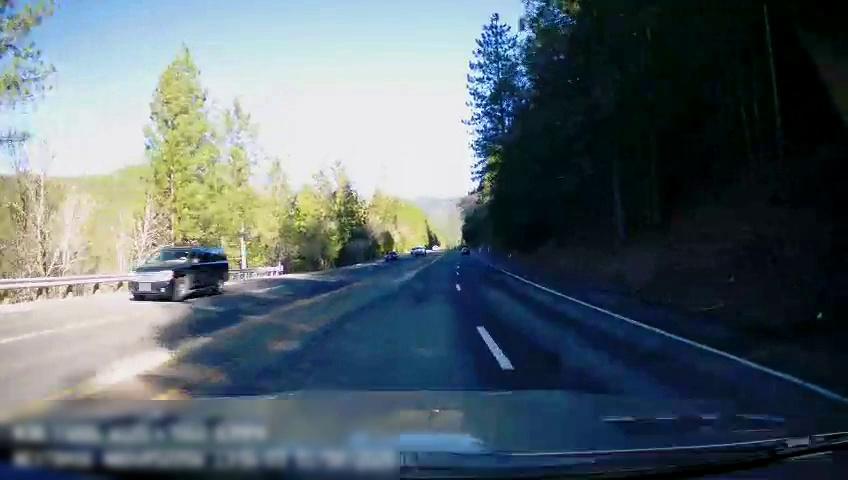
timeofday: Day
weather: Sunny
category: Drivable Space
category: Vehicles | SUV
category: Vehicles | SUV
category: Vehicles | SUV
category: Vehicles | Car
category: Lanes | Opposite Lane
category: Lanes | Alternate Lane
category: Lanes | Current Lane
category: Lanes | Opposite Lane
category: Lanes | Current Lane
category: Lanes | Alternate Lane
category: Lanes | Opposite Lane